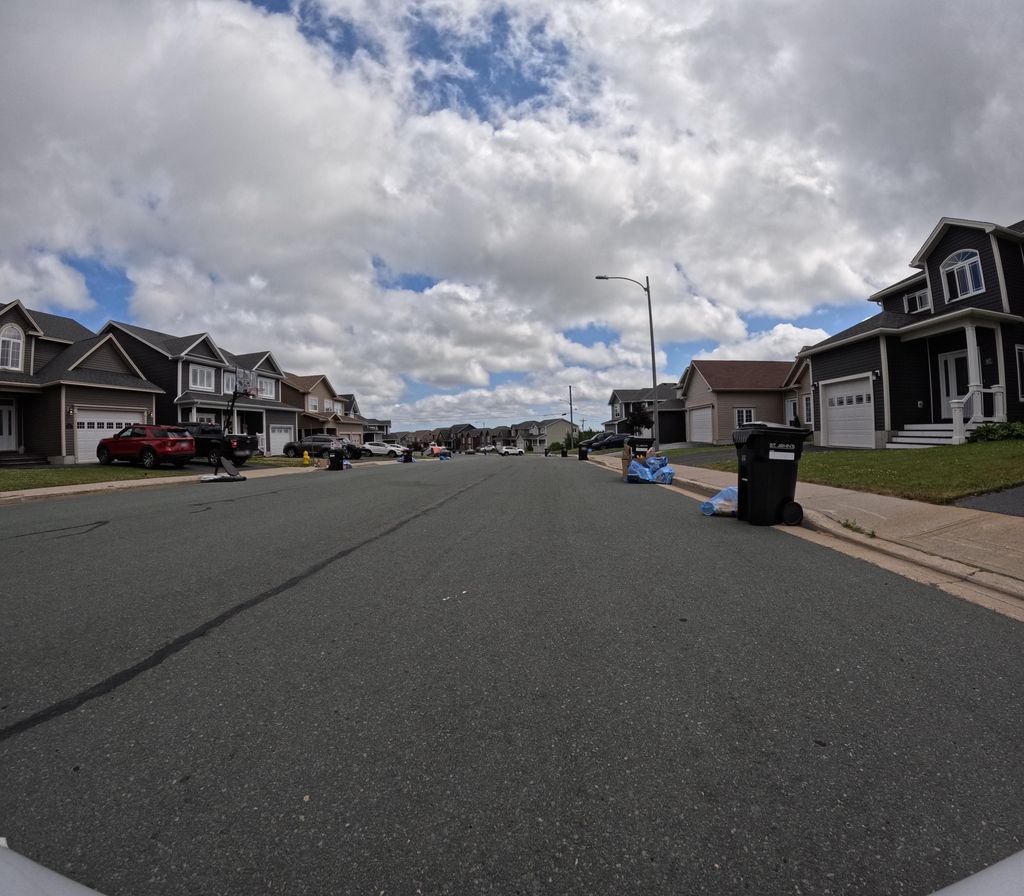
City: st_johns